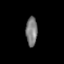
Tissue: prostate
Cell type: T cells
Senescence score: 0.3393
Nuclear area (px): 323
Mean DAPI intensity: 125.585